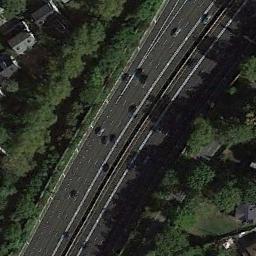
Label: freeway